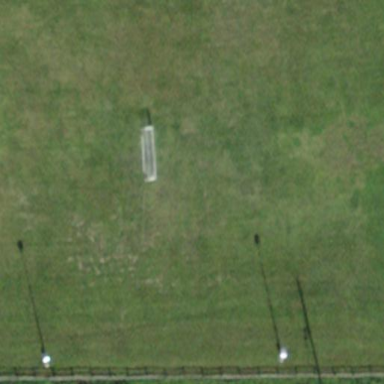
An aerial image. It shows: Soccer pitch for leisureland activities.